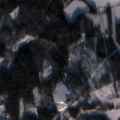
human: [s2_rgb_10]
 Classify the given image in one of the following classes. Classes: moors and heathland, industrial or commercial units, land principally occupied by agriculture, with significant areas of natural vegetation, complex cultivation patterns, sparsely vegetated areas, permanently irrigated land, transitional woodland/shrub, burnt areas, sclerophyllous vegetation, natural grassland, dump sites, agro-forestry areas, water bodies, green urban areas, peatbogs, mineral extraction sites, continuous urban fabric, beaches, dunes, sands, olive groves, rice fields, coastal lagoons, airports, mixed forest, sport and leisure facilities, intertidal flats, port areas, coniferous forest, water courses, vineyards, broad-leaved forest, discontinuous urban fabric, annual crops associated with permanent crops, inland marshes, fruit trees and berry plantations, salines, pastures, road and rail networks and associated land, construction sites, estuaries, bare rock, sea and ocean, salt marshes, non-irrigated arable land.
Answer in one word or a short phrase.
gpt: coniferous forest, mixed forest, transitional woodland/shrub